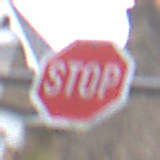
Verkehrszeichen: Stop
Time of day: MorningAfternoon
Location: Outdoor (Urban)
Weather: Overcast
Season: NotSpecified
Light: Natural